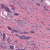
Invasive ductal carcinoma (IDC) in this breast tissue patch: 1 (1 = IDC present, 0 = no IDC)